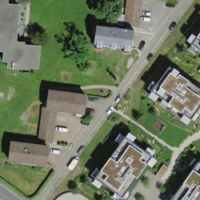
EUNIS habitat code: 55
Species observed at this site:
Bombus hypnorum
Eristalis tenax
Macroglossum stellatarum
Bombus pratorum
Stictocephala bisonia
Osmia bicornis
Scaeva selenitica
Bombus terrestris
Xylocopa violacea
Osmia cornuta